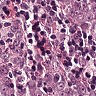
Metastatic tissue present: yes